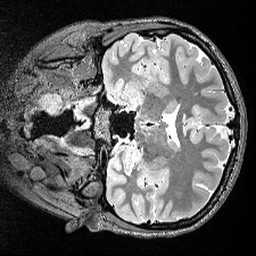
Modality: T2w
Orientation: coronal
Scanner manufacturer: siemens
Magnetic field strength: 3 T
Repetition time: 3.2 s
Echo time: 0.566 s